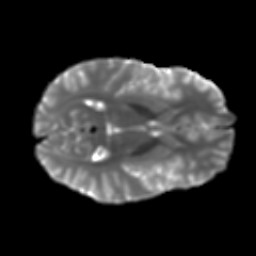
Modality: T2w
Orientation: axial
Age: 16
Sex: male
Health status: ill
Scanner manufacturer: ge
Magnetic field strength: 3 T
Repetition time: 6.752 s
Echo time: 0.079 s